Question: Ok, this is a hard question for me to ask, to make you udnerstand what I want to know
So assume this pseudo code :
'''
While(true)
if(boolean is true)
else
End While
'''
Ok, with this, I have a while who,s always running, what I wonder is if there's anyway to enter the if without re valuating the boolean each time, also you need to know the boolean may change but never in the if itself.
I know it seems crazy thinking, I just wonder if it's possible to enter a condition without evaluating it, IF the condition was true the time before.
Also I'm imaginating this idea from an electric cicuit, imagine a switch if the contact is made the electricity will go straith to the light else it woN't pass but it doN,t really check wich way it just assume where he can go, I know I,m really confusing :S
Maybe this will be more clear ? i'm not sure

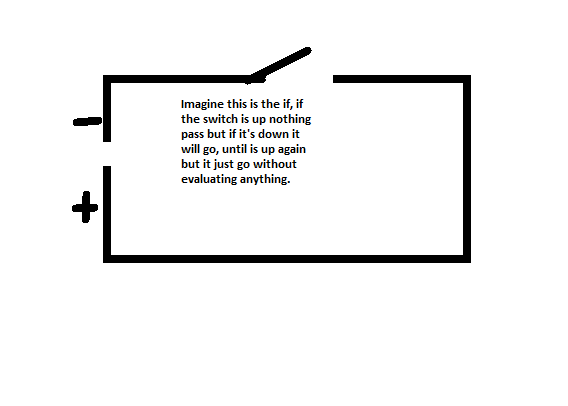
Answer: No, because what you're asking for is "how do I branch without checking a condition?" and the answer is, you can't.
If the condition check is a complex operation then You can memorize the result of a condition check in a boolean variable, and branch on the variable.
However, in order to truely eliminate the branch in your example, the general pattern is to separate the true and false conditions to be outside the while loop:
'''
while(true)
{
if(condition) break;
}
while(true)
{
// condition was true
}
'''